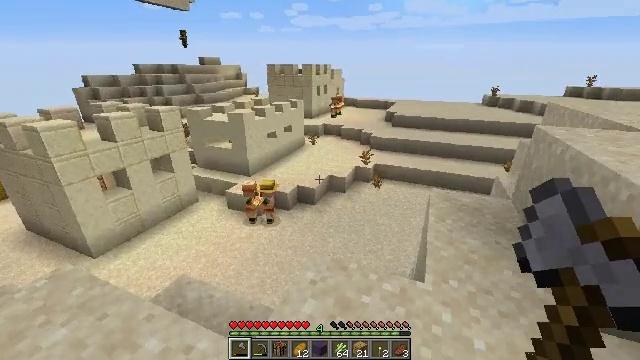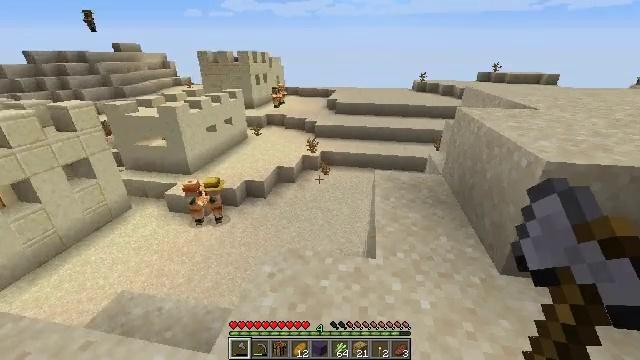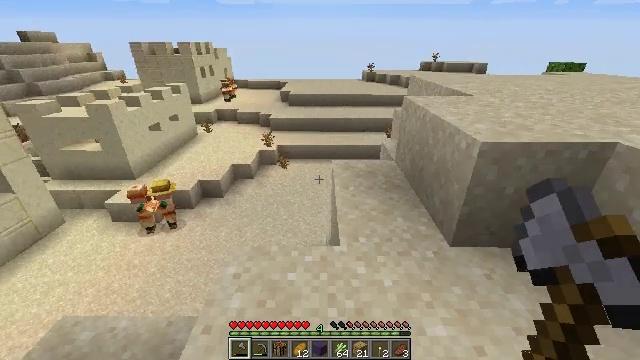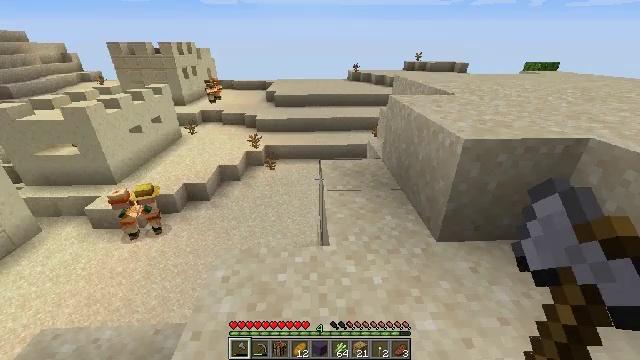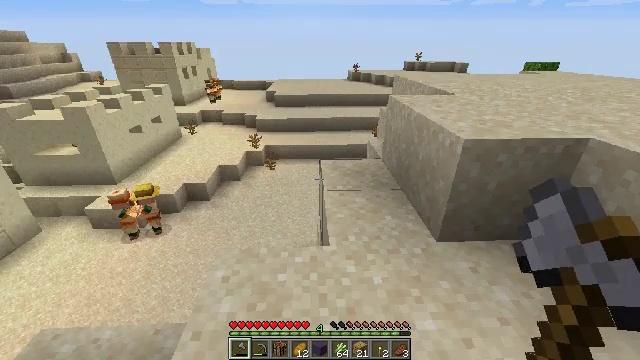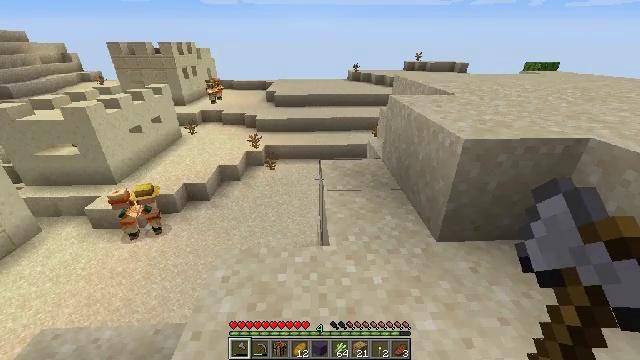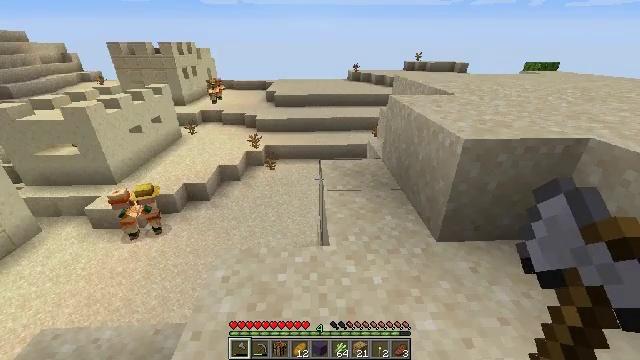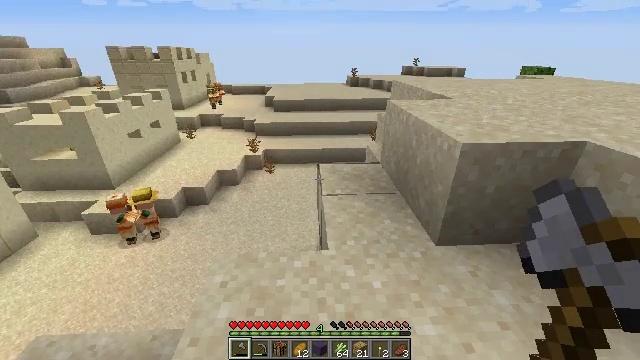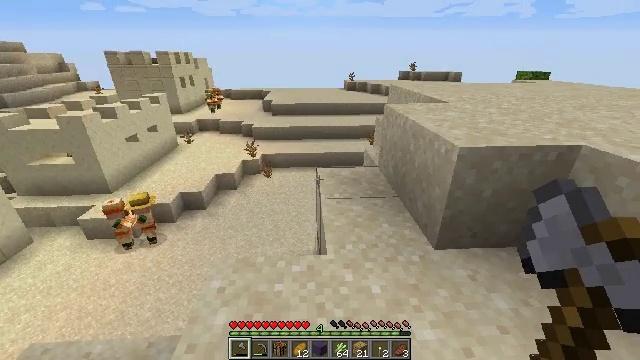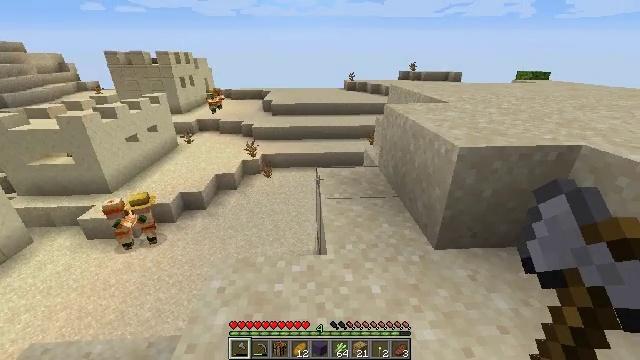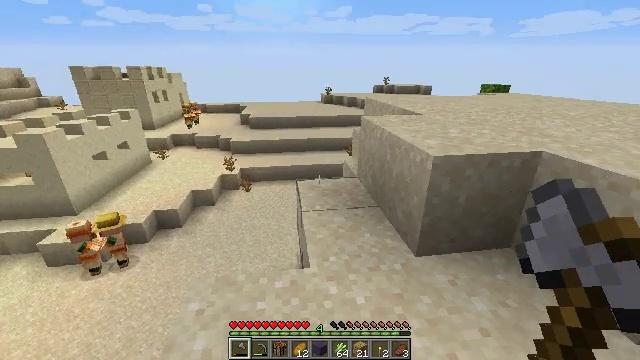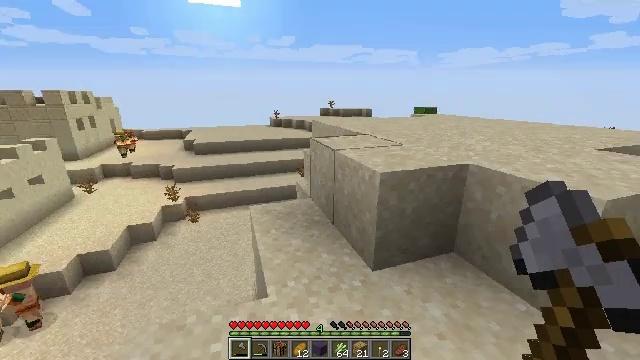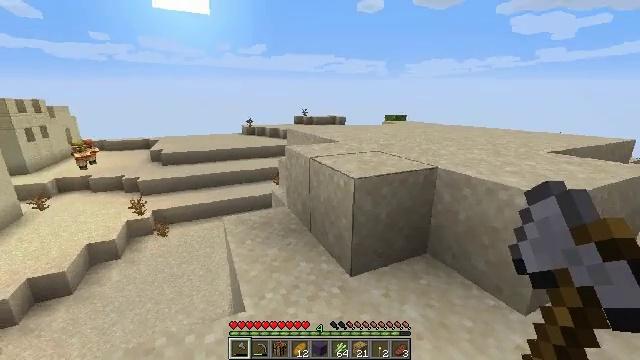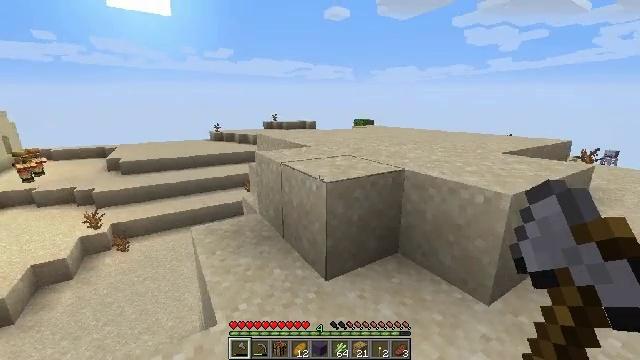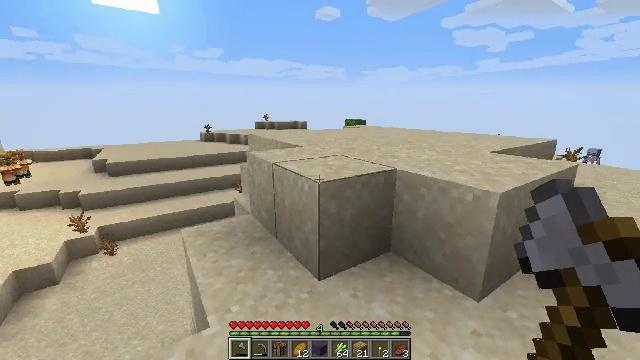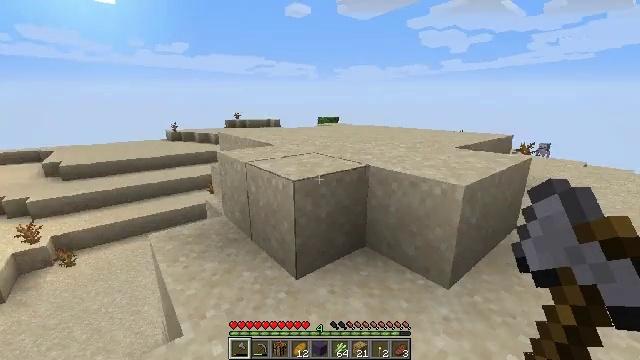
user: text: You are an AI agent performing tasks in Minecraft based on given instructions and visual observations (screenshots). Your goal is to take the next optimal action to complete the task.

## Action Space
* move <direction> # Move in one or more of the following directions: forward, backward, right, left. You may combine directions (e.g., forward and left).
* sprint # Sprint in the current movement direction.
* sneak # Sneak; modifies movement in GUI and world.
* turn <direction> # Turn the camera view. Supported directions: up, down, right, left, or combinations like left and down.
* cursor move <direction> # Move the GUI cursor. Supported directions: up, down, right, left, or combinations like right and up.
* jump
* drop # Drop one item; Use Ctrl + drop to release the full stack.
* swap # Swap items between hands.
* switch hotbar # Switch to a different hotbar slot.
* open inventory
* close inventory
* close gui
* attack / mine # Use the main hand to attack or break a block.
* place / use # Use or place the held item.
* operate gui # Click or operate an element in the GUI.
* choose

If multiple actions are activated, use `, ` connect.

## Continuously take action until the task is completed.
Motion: motion action
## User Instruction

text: Break the lime bed to pick it up.
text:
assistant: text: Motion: turn right and down, attack / mine
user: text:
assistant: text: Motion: turn right and down, attack / mine
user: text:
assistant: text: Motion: turn right, attack / mine
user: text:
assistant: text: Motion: attack / mine
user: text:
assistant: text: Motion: attack / mine
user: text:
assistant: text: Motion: attack / mine
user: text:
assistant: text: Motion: attack / mine
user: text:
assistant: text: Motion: attack / mine
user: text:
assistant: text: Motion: attack / mine
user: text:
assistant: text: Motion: turn right and up, attack / mine
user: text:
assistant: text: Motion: turn right and up, attack / mine
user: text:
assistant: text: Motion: turn right and up, attack / mine
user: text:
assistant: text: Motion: turn right and up, attack / mine
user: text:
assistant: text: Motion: turn right, attack / mine
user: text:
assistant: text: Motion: turn right, attack / mine
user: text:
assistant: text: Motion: move forward, turn right, attack / mine
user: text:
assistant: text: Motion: move forward, turn right and down, attack / mine
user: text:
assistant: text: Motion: move forward, turn right and down, attack / mine
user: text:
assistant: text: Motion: move forward, turn right, attack / mine
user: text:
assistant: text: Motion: move forward, turn right, attack / mine
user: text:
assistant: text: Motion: move forward, attack / mine
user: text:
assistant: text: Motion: move forward, attack / mine
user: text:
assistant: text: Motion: move forward, turn down, attack / mine
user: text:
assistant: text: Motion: move forward, turn down, attack / mine
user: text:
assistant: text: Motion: move forward, turn down, attack / mine
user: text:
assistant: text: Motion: turn down, attack / mine
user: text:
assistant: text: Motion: attack / mine
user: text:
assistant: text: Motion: attack / mine
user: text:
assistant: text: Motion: turn right, attack / mine
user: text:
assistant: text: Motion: turn right, attack / mine